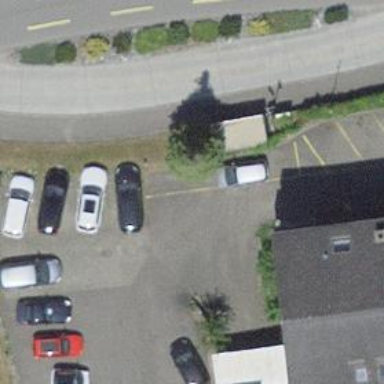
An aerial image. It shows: Post box is visible.